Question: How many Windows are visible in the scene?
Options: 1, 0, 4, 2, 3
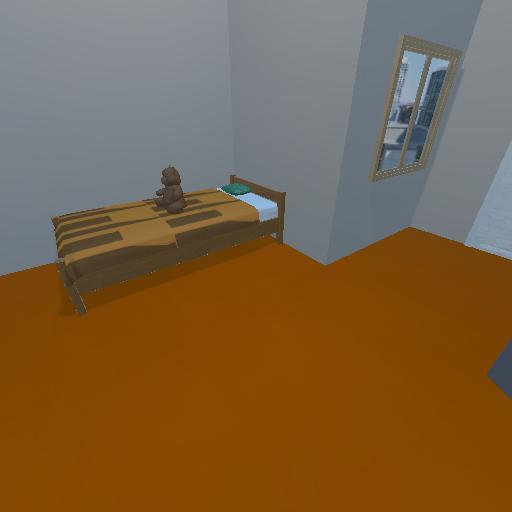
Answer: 1